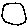
Label: circle